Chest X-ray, PA view. Patient: 25 years old, sex F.
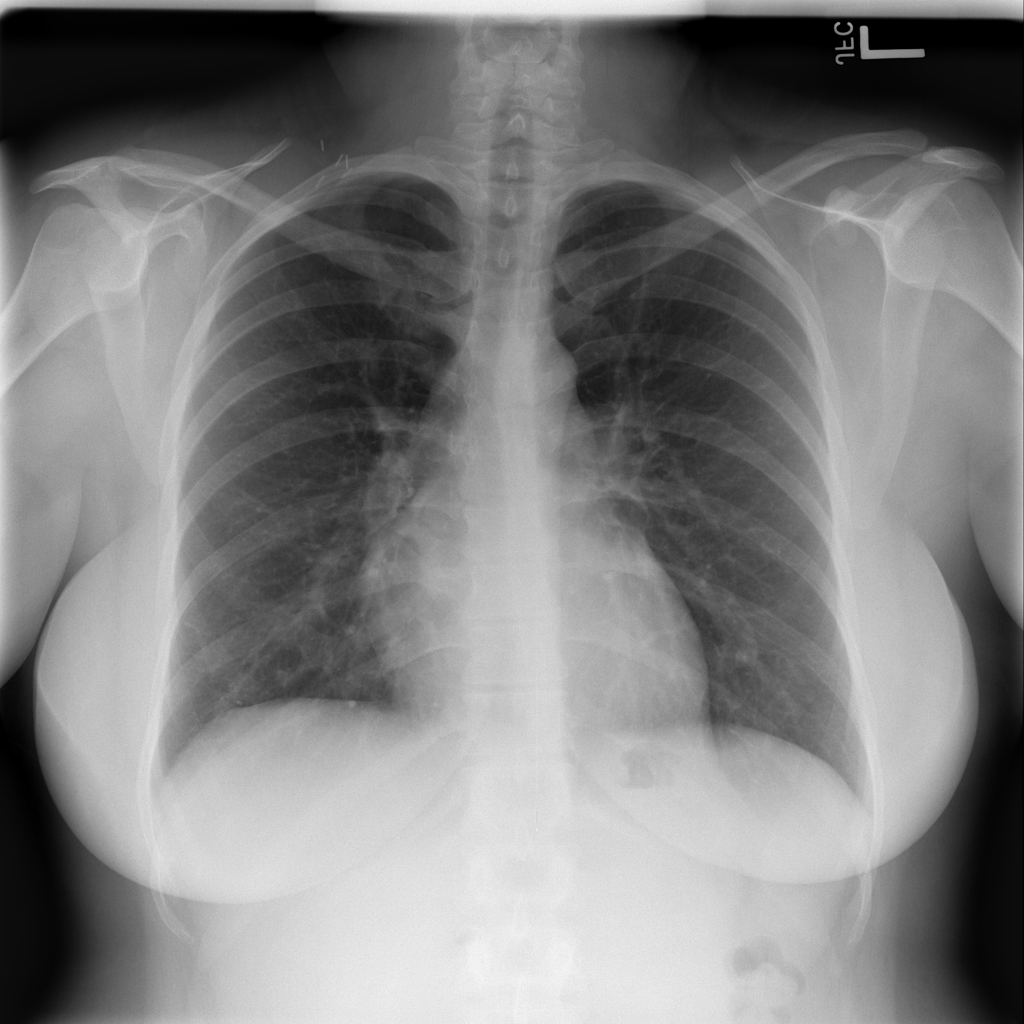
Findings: Mass, Nodule